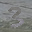
Label: 3